Question: I want to debug an issue that does not happen when I run my application from 'VisualStudio' but it does happen when I run it directly from 'localhost'. It is a Silverlight app.
So I thought I should use '"Attach to process"' to find out what is going on.
So I run my application directly from 'localhost' - not from VS - and then in VS I pick Attach to process and select my 'localhost' process. But it never hits my breakpoints.
Is there some other settings I am missing to be able to debug it this way?

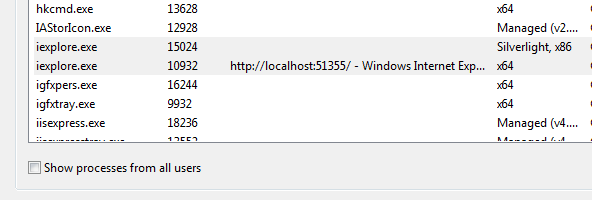
Answer: If you are running a Silverlight app, you'll have to attach to the browser that is hosting the XAP (IE, Chrome, etc) in order to attach to the code.